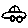
Label: car